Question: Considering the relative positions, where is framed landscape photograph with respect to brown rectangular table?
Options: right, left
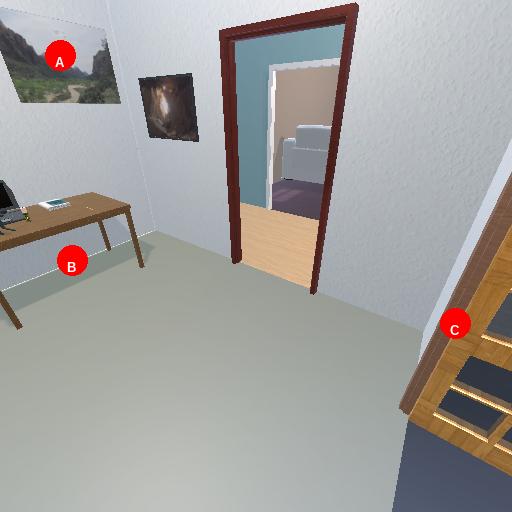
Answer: right